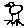
Label: bird